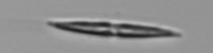
Label: pennate